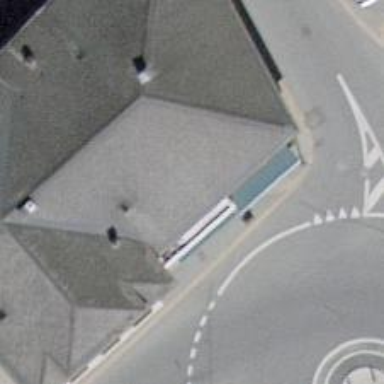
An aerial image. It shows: Café.